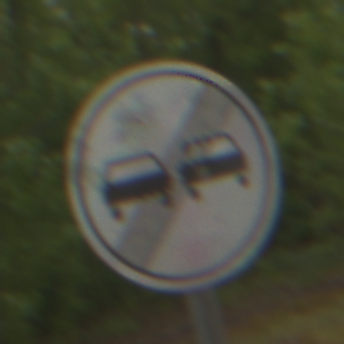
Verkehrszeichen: EndeUeberholverbot
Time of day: MorningAfternoon
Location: Outdoor (Nature)
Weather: Overcast
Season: NotSpecified
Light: Natural